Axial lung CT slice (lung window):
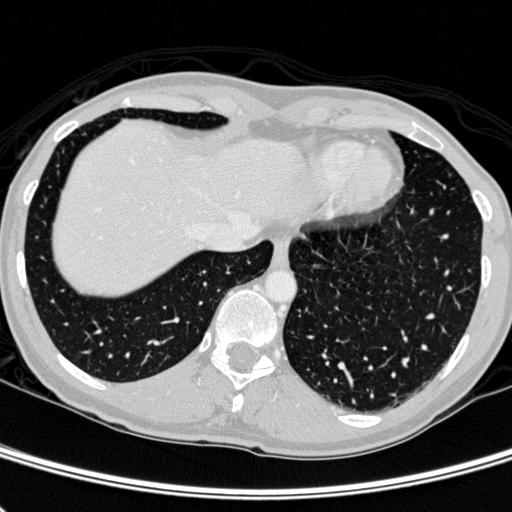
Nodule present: no